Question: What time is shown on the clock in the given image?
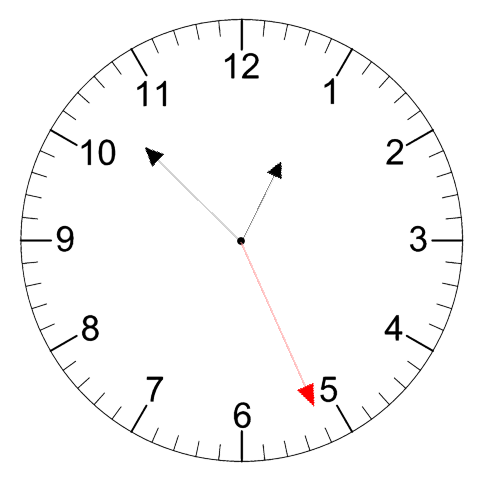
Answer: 12:52:26